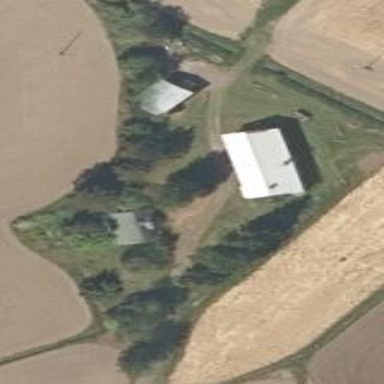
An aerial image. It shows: Farmyard area.